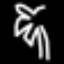
Label: palm tree